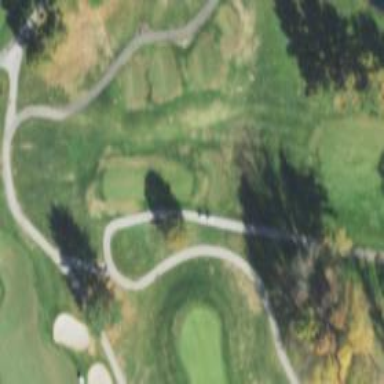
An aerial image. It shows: Golf cartpath that is also road path.